Interaction volume radius: 5 \u00c5
Interaction volume height: 25 \u00c5
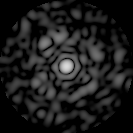
Disorder parameter: 0.8341